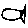
Label: fish